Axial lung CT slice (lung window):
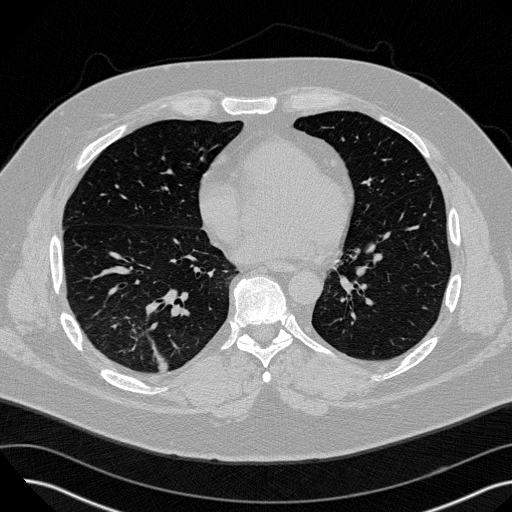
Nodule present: no